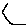
Label: hexagon